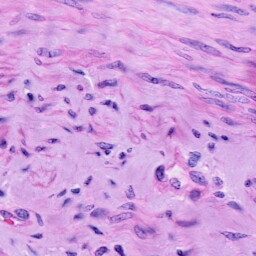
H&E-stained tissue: Cervix